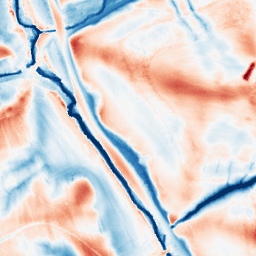
Category: edge_preserving
Decomposition family: guided
Decomposition parameters: radius: 16
eps: 0.001
Upsampling method: regularized
Upsampling parameters: scale: 4
lambda_reg: 0.01
Upsampling scale: 4